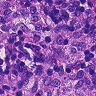
Metastatic tissue present: no